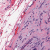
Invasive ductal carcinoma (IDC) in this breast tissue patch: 0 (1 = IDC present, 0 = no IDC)